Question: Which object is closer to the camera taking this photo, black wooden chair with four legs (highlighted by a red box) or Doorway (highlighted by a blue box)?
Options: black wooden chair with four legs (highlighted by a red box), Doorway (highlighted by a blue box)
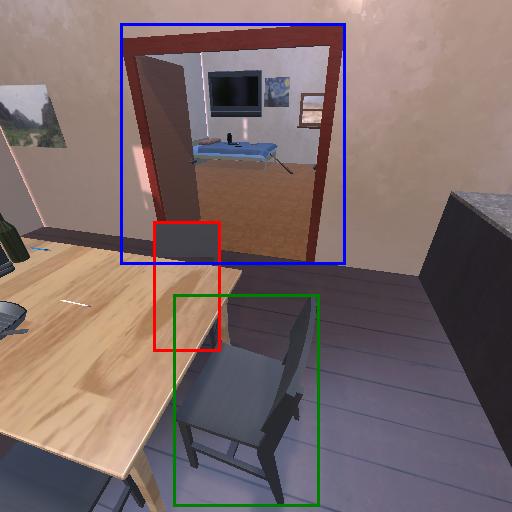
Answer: black wooden chair with four legs (highlighted by a red box)